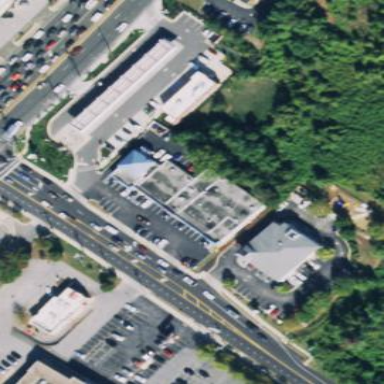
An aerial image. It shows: Flat-roofed retail building.